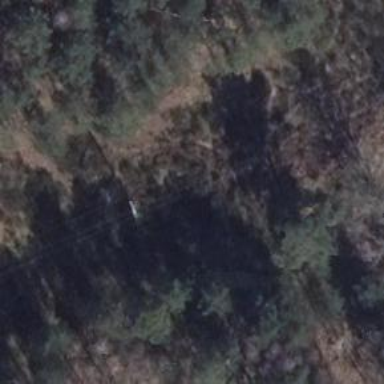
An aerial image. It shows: Minor power line.